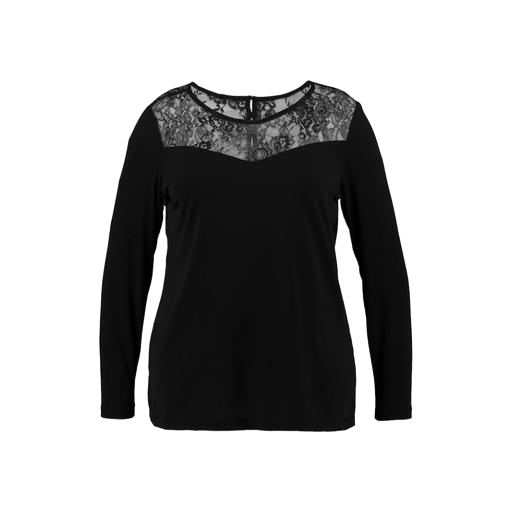
black plus size lace-yoke jersey t-shirt, lace-yoke t-shirt, black lace-yoke jersey t-shirt, white background